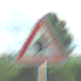
Verkehrszeichen: Vorfahrt
Umgebung: Outdoor, Nature
Tageszeit: Midday
Wetter: PartlyCloudy
Licht: Natural
Jahreszeit: NotSpecified
Kontrast: HighContrast